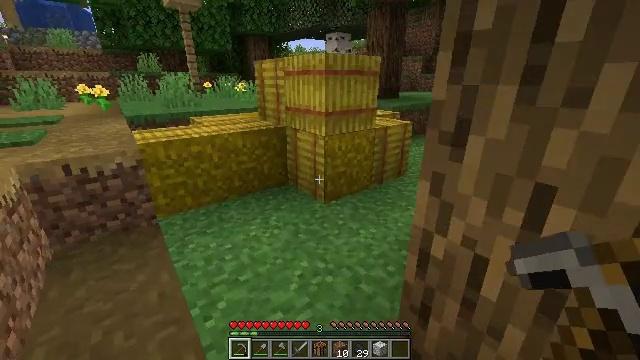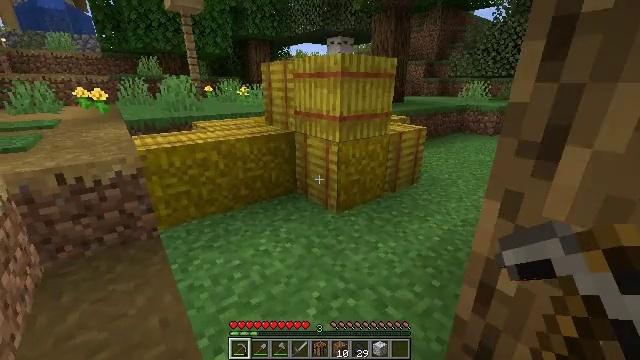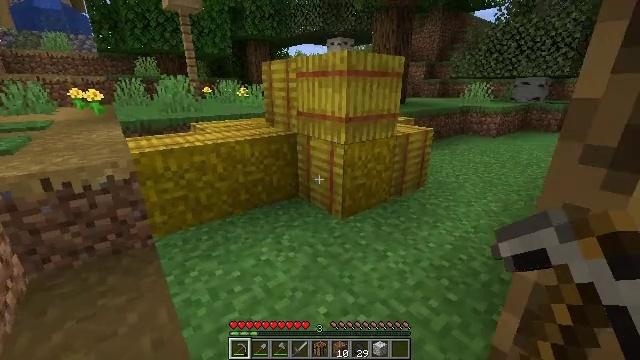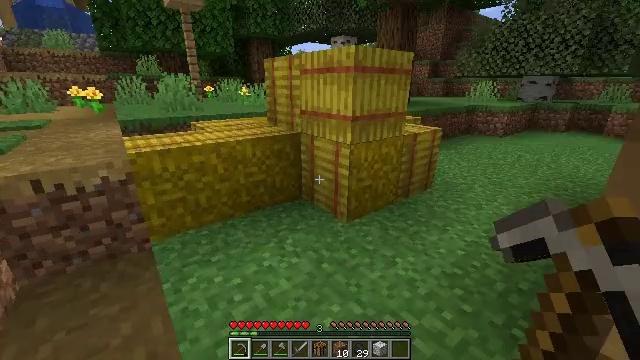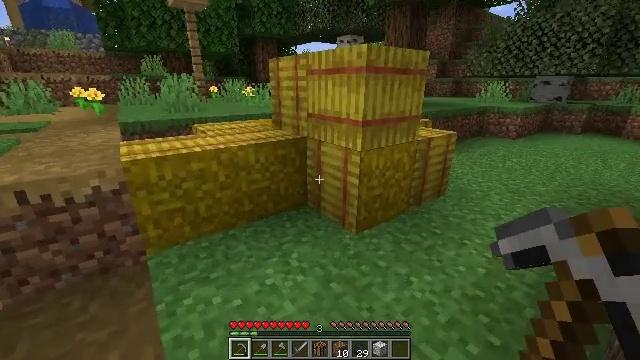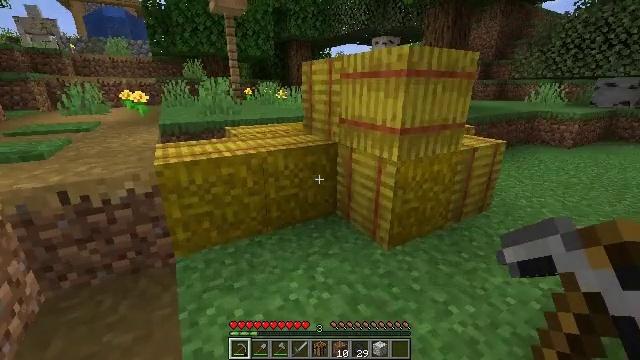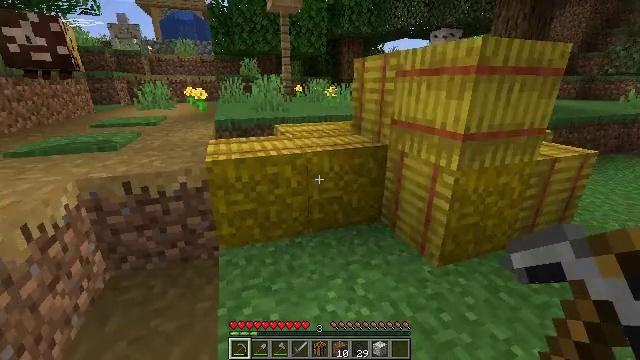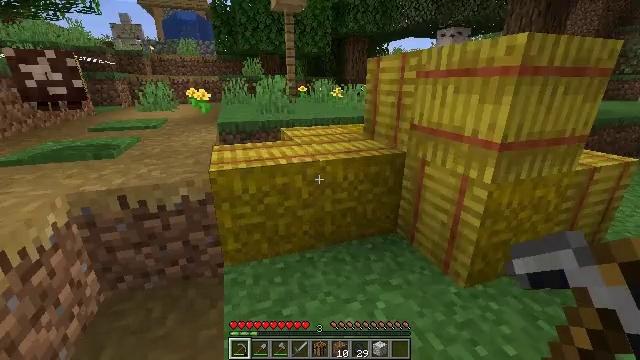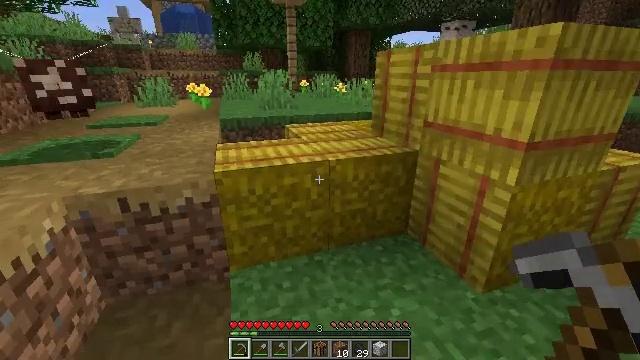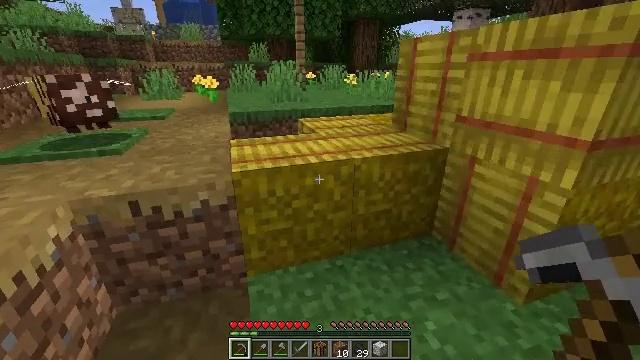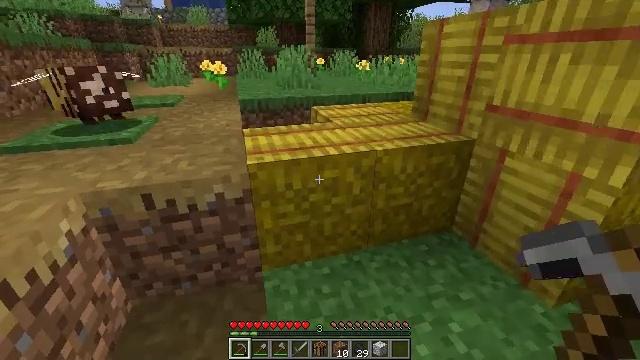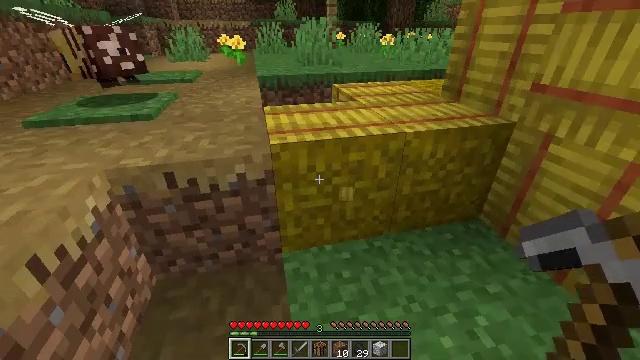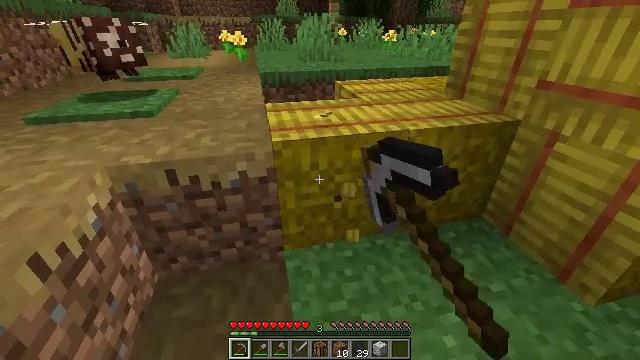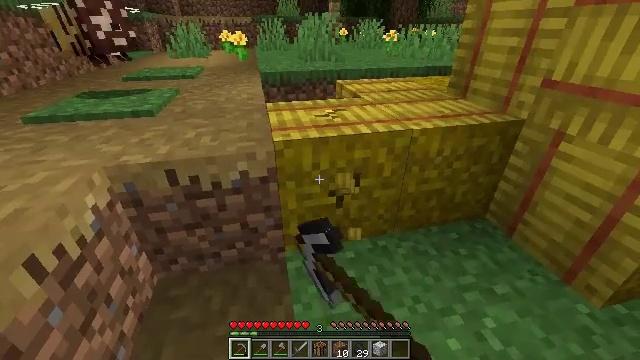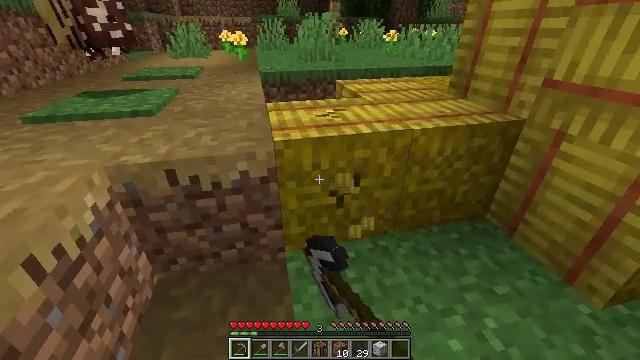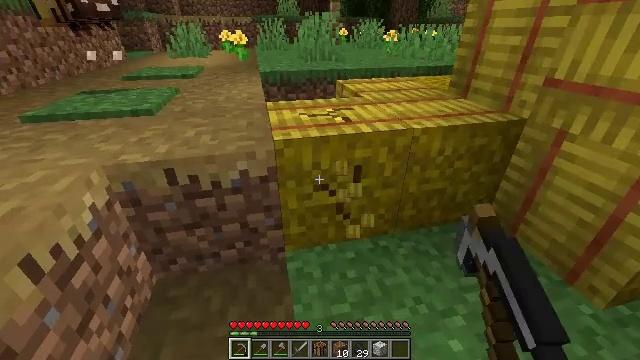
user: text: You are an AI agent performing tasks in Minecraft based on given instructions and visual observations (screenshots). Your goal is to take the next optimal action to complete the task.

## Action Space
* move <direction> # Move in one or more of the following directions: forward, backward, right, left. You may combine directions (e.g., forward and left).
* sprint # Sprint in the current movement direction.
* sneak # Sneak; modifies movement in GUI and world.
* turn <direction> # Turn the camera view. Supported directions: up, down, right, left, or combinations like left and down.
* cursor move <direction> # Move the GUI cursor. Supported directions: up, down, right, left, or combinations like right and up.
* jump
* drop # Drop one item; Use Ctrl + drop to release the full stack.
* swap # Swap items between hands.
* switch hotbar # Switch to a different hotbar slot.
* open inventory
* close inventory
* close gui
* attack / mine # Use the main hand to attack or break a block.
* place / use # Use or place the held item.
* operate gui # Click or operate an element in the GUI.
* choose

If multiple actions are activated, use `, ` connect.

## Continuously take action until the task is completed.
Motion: motion action
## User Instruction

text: Collect a hay block for crafting.
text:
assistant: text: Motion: move forward and move left
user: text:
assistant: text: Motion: move forward
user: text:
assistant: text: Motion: move forward
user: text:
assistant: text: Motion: move forward, turn left
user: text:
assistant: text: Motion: move forward, turn left
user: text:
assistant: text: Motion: move forward and move left, turn left
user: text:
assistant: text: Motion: move forward and move left
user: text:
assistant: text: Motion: move forward and move left, turn down
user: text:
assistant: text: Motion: move forward and move left, turn down
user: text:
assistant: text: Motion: turn left and down
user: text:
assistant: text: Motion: turn left and down, attack / mine
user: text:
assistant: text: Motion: attack / mine
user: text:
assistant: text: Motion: attack / mine
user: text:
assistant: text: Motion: attack / mine
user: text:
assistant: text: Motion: attack / mine
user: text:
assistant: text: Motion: attack / mine
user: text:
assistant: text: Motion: attack / mine
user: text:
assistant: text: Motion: attack / mine
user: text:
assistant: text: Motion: attack / mine
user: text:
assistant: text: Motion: attack / mine
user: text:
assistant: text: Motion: attack / mine
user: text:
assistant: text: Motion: move forward, attack / mine
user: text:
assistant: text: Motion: move forward, attack / mine
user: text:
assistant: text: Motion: move forward, attack / mine
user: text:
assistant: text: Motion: attack / mine
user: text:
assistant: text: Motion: attack / mine
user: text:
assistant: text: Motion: attack / mine
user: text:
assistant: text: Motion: attack / mine
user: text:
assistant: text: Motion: attack / mine
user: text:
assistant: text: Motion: turn right, attack / mine